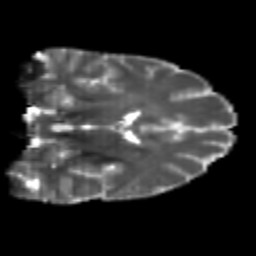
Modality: T2w
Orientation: coronal
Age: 26
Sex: male
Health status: healthy
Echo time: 0.074 s